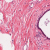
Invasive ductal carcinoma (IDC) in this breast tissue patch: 0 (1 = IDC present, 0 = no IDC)